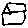
Label: house